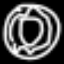
Label: donut